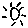
Label: sun